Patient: sex M, age 57
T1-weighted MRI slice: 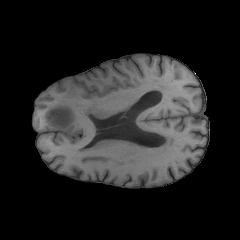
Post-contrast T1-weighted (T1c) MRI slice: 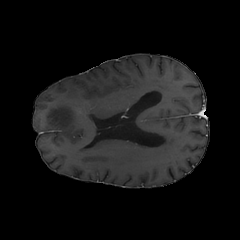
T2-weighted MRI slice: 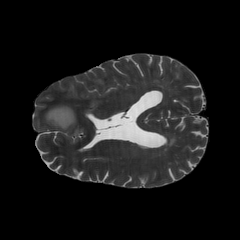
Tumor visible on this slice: yes
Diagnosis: Glioblastoma, IDH-wildtype
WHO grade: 4